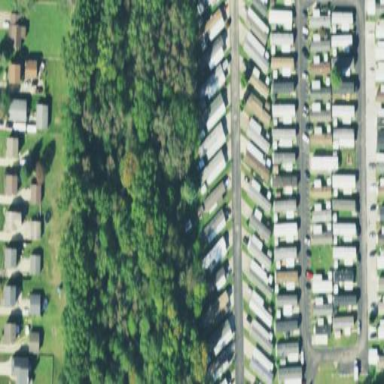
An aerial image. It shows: Residential area designated as trailer park.